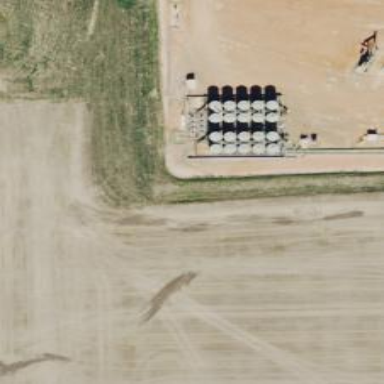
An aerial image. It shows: Storage tank that is man-made.